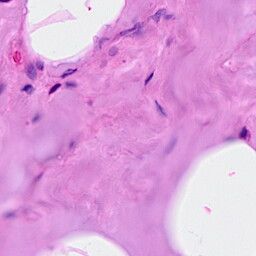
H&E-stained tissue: Breast